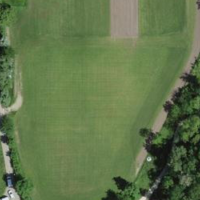
EUNIS habitat code: 53
Species observed at this site:
Tachybaptus ruficollis
Corvus corone
Fulica atra
Alcedo atthis
Dendrocopos major
Turdus viscivorus
Aegithalos caudatus
Buteo buteo
Sylvia atricapilla
Muscicapa striata
Poecile palustris
Phylloscopus collybita
Erithacus rubecula
Phoenicurus ochruros
Sitta europaea
Garrulus glandarius
Motacilla cinerea
Cyanistes caeruleus
Anas platyrhynchos
Sturnus vulgaris
Alopochen aegyptiaca
Troglodytes troglodytes
Aythya fuligula
Fringilla coelebs
Carduelis carduelis
Turdus merula
Columba palumbus
Phalacrocorax carbo
Silene latifolia
Parus major
Mergus merganser
Cinclus cinclus
Hedera helix
Motacilla alba